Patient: sex M, age 71
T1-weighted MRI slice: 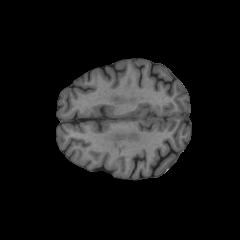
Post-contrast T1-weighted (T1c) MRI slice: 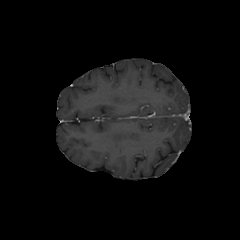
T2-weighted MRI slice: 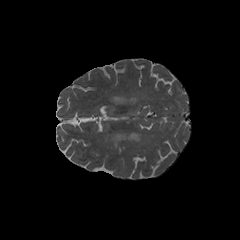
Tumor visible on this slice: yes
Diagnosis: Astrocytoma, IDH-wildtype
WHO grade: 2